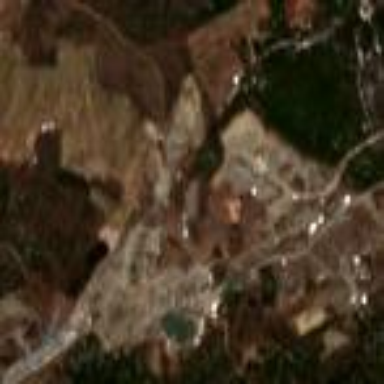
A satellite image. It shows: Quarry area.